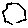
Label: hexagon